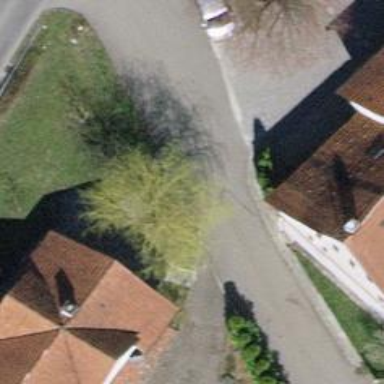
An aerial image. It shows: Residential road with asphalt surface and no sidewalk.